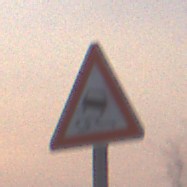
Verkehrszeichen: SchleuderOderRutschgefahr
Umgebung: Outdoor, Nature
Tageszeit: SunriseSunset
Wetter: Clear
Licht: Natural
Jahreszeit: NotSpecified
Kontrast: LowContrast